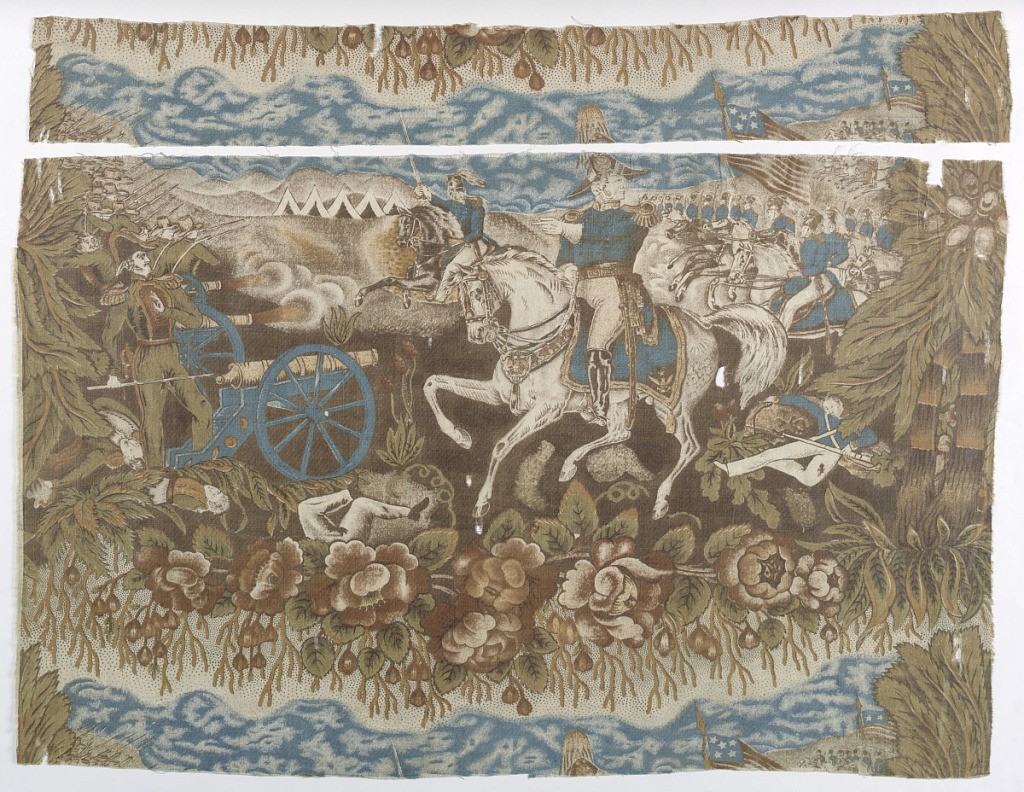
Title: Textile
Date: mid- 19th century
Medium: cotton Technique: roller printed on plain weave
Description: General Taylor at the Battle of Resaca de la Palma (1847) during the Mexican-American War. Below vignette, a wreath of roses, rosebuds broadly treated. The colors are brown, tan, and blue. General Taylor became the 12th President of the United States (1848-1850).